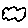
Label: cloud